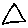
Label: triangle